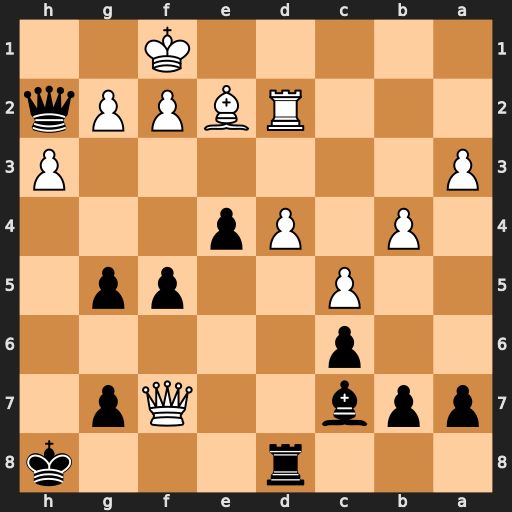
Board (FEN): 3r3k/ppb2Qp1/2p5/2P2pp1/1P1Pp3/P6P/3RBPPq/5K2
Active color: b
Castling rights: -
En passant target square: -
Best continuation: Qh1#